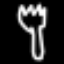
Label: fork